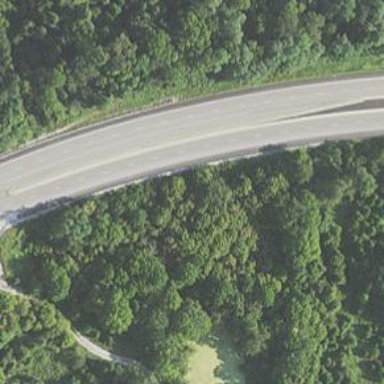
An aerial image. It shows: Primary highway that functions as expressway.